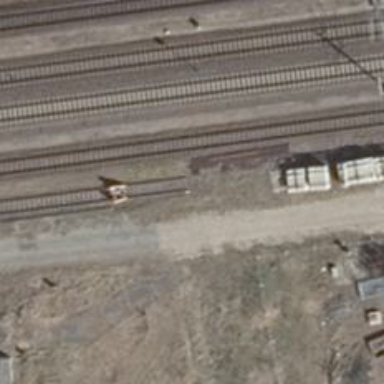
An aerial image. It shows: Rail spur service.